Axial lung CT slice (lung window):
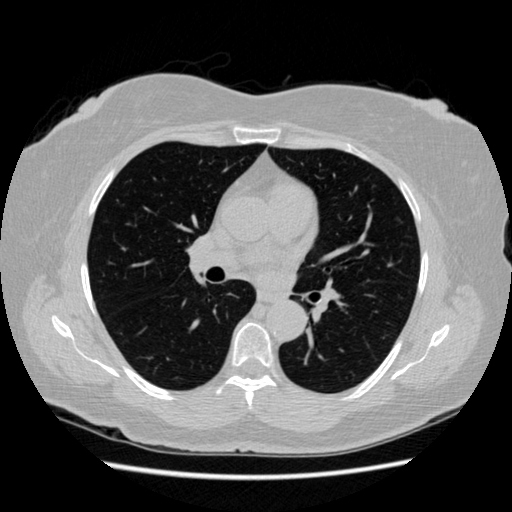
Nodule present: no